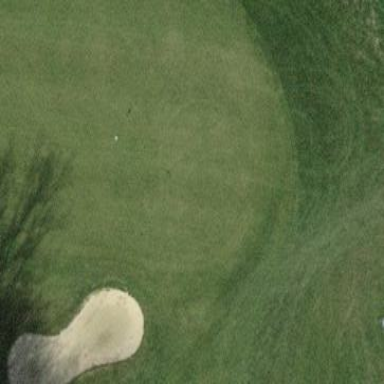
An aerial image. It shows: Golf green.